Question: First, just to give a visual idea of what I'm after, here's the closest result (yet not exactly what I'm after) image that I've found:

Here's the entire site-reference: <URL>
BUT, it doesn't exactly solve the problem I'm after. I would like to store an array of points of a very specific spiral algorithm.
- -
If I'm not mistaken, the first two points would be:
- -
But where to go from here?
The only arguments I'd like to provide are:
- - -
It almost sounds, to me, that I have to calculate the "" (if there's such a term) in order to plot the evenly distributed points along the spiral.
Can be reliably used for this calculation you think?
If it's been done before, please show some code example!
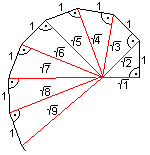
Answer: Fun little problem :)
If you look at the diagram closer, the sequence is clearly stated:

There are probably many solutions to drawing these, maybe more elegant, but here's mine:
You know the hypotenuse is square root of the current segment count+1
and the opposite side of the triangle is always 1.
Also you know that Sine(Math.sin) of the angle is equal to the opposite side divided by the hypotenuse.
from the old mnenonic SOH(Sine,Opposite,Hypotenuse),-CAH-TOA.
'''
Math.sin(angle) = opp/hyp
'''
You know the value of the sine for the angle, you know the two sides, but you don't know the angle yet, but you can use the arc sine function(Math.asin) for that
'''
angle = Math.asin(opp/hyp)
'''
Now you know the angle for each segment, and notice it increments with each line.
Now that you have an angle and a radius(the hypotenuse) you can use for to formula to convert that pair to a pair.
'''
x = Math.cos(angle) * radius;
y = Math.sin(angle) * radius;
'''
Since you asked for an actionscript solution, there Point class already provides this function for you through the <URL> method. You pass it a radius and angle and it returns your x and y in a Point object.
Here's a little snippet which plots the spiral. You can control the number of segments by moving the mouse on the Y axis.
'''
var sw:Number = stage.stageWidth,sh:Number = stage.stageHeight;
this.addEventListener(Event.ENTER_FRAME,update);
function update(event:Event):void{
drawTheodorus(144*(mouseY/sh),sw*.5,sh*.5,20);
}
//draw points
function drawTheodorus(segments:int,x:Number,y:Number,scale:Number):void{
graphics.clear();
var points:Array = getTheodorus(segments,scale);
for(var i:int = 0 ; i < segments; i++){
points[i].offset(x,y);
graphics.lineStyle(1,0x990000,1.05-(.05+i/segments));
graphics.moveTo(x,y);//move to centre
graphics.lineTo(points[i].x,points[i].y);//draw hypotenuse
graphics.lineStyle(1+(i*(i/segments)*.05),0,(.05+i/segments));
if(i > 0) graphics.lineTo(points[i-1].x,points[i-1].y);//draw opposite
}
}
//calculate points
function getTheodorus(segments:int = 1,scale:Number = 10):Array{
var result = [];
var radius:Number = 0;
var angle:Number = 0;
for(var i:int = 0 ; i < segments ; i++){
radius = Math.sqrt(i+1);
angle += Math.asin(1/radius);//sin(angle) = opposite/hypothenuse => used asin to get angle
result[i] = Point.polar(radius*scale,angle);//same as new Point(Math.cos(angle)*radius.scale,Math.sin(angle)*radius.scale)
}
return result;
}
'''
This could've been written in less lines, but I wanted to split this into two functions:
one that deals only with computing the numbers, and the other which deals with drawing the lines.
Here are some screenshots:

For fun I added a version of this using ProcessingJS <URL>.
Runs a bit slow, so I would recommend Chromium/Chrome for this.
Now you can actually run this code right here (move the mouse up and down):
'''
var totalSegments = 850,hw = 320,hh = 240,segments;
var len = 10;
points = [];
function setup(){
createCanvas(640,480);
smooth();
colorMode(HSB,255,100,100);
stroke(0);
noFill();
//println("move cursor vertically");
}
function draw(){
background(0);
translate(hw,hh);
segments = floor(totalSegments*(mouseY/height));
points = getTheodorus(segments,len);
for(var i = 0 ; i < segments ; i++){
strokeWeight(1);
stroke(255-((i/segments) * 255),100,100,260-((i/segments) * 255));
line(0,0,points[i].x,points[i].y);
// strokeWeight(1+(i*(i/segments)*.01));
strokeWeight(2);
stroke(0,0,100,(20+i/segments));
if(i > 0) line(points[i].x,points[i].y,points[i-1].x,points[i-1].y);
}
}
function getTheodorus(segments,len){
var result = [];
var radius = 0;
var angle = 0;
for(var i = 0 ; i < segments ; i++){
radius = sqrt(i+1);
angle += asin(1/radius);
result[i] = new p5.Vector(cos(angle) * radius*len,sin(angle) * radius*len);
}
return result;
}
'''
'''
<script src="https://cdnjs.cloudflare.com/ajax/libs/p5.js/0.4.4/p5.min.js"></script>
'''